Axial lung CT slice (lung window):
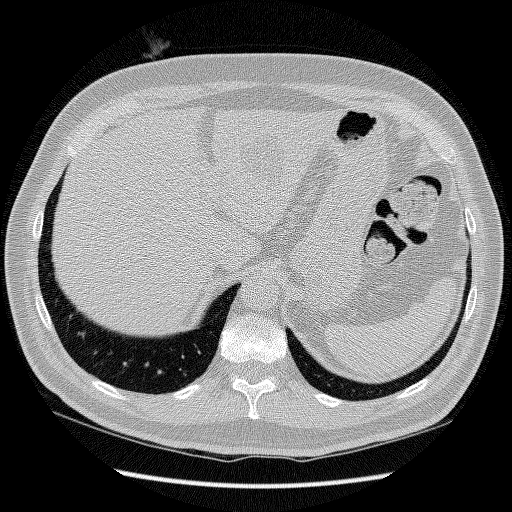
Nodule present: no